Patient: sex F, age 64
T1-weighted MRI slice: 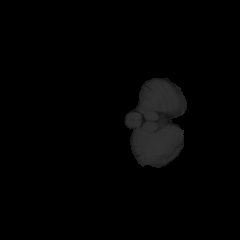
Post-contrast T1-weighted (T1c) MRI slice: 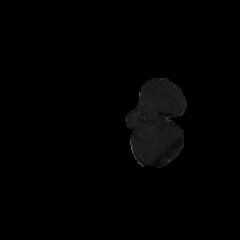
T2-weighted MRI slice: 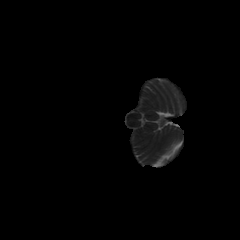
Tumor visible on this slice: no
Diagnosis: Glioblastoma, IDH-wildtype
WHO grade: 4